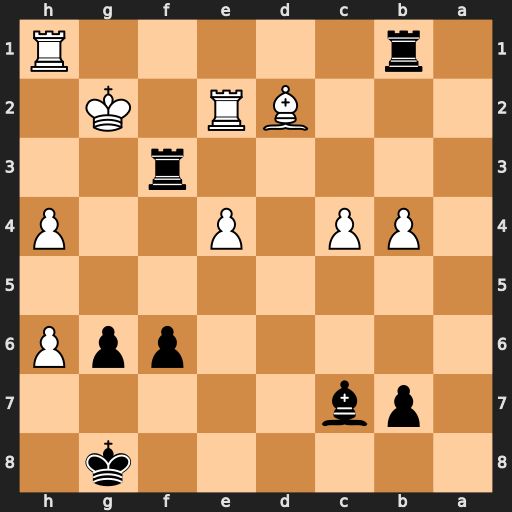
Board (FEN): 6k1/1pb5/5ppP/8/1PP1P2P/5r2/3BR1K1/1r5R
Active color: b
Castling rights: -
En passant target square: -
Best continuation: Rg3+ Kf2 Rxh1